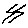
Label: zigzag